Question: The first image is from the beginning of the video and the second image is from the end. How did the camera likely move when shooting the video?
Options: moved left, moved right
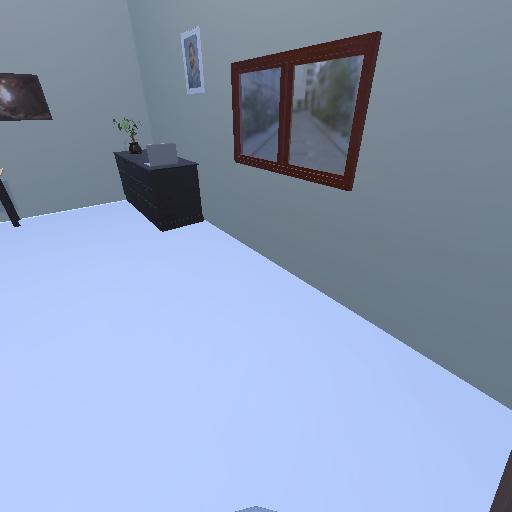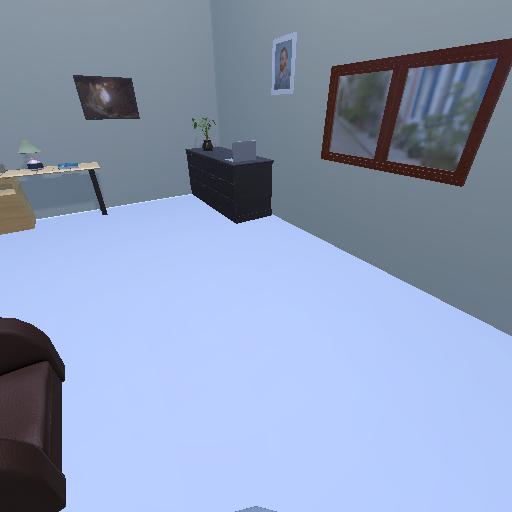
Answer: moved left